高一 · 立体几何学
如图, $\triangle A B C$ 的边 $B C$ 在平面 $\alpha$ 内, $E F$ 是 $\triangle A B C$ 的中位线, 则 ( )

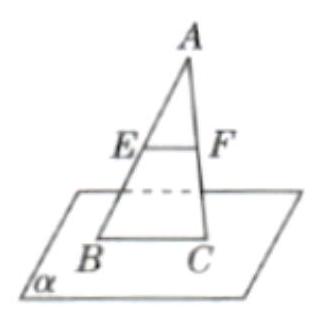
$E F$ 与平面 $\alpha$ 平行
B. $E F$ 与平面 $\alpha$ 不平行
C. $E F$ 与平面 $\alpha$ 可能平行
D. $E F$ 与平面 $\alpha$ 可能相交
答案: A
解析: 【分析】

根据线面平行的判定定理，即可得出结果.

【详解】

因为 $E F$ 是 $\triangle A B C$ 的中位线, 所以 $E F / / B C$;

又 $E F \not \subset \alpha, B C \subset \alpha$,

所以 $E F / / \alpha$.

故选: A.

【点睛】

本题主要考查判断直线与平面是否平行, 熟记线面平行的判定定理即可, 属于常考题型.